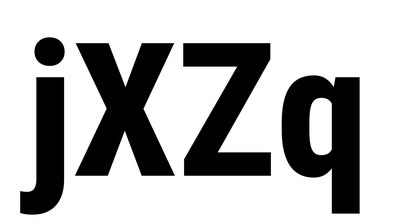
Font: Roboto_Condensed_ExtraBold